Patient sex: F
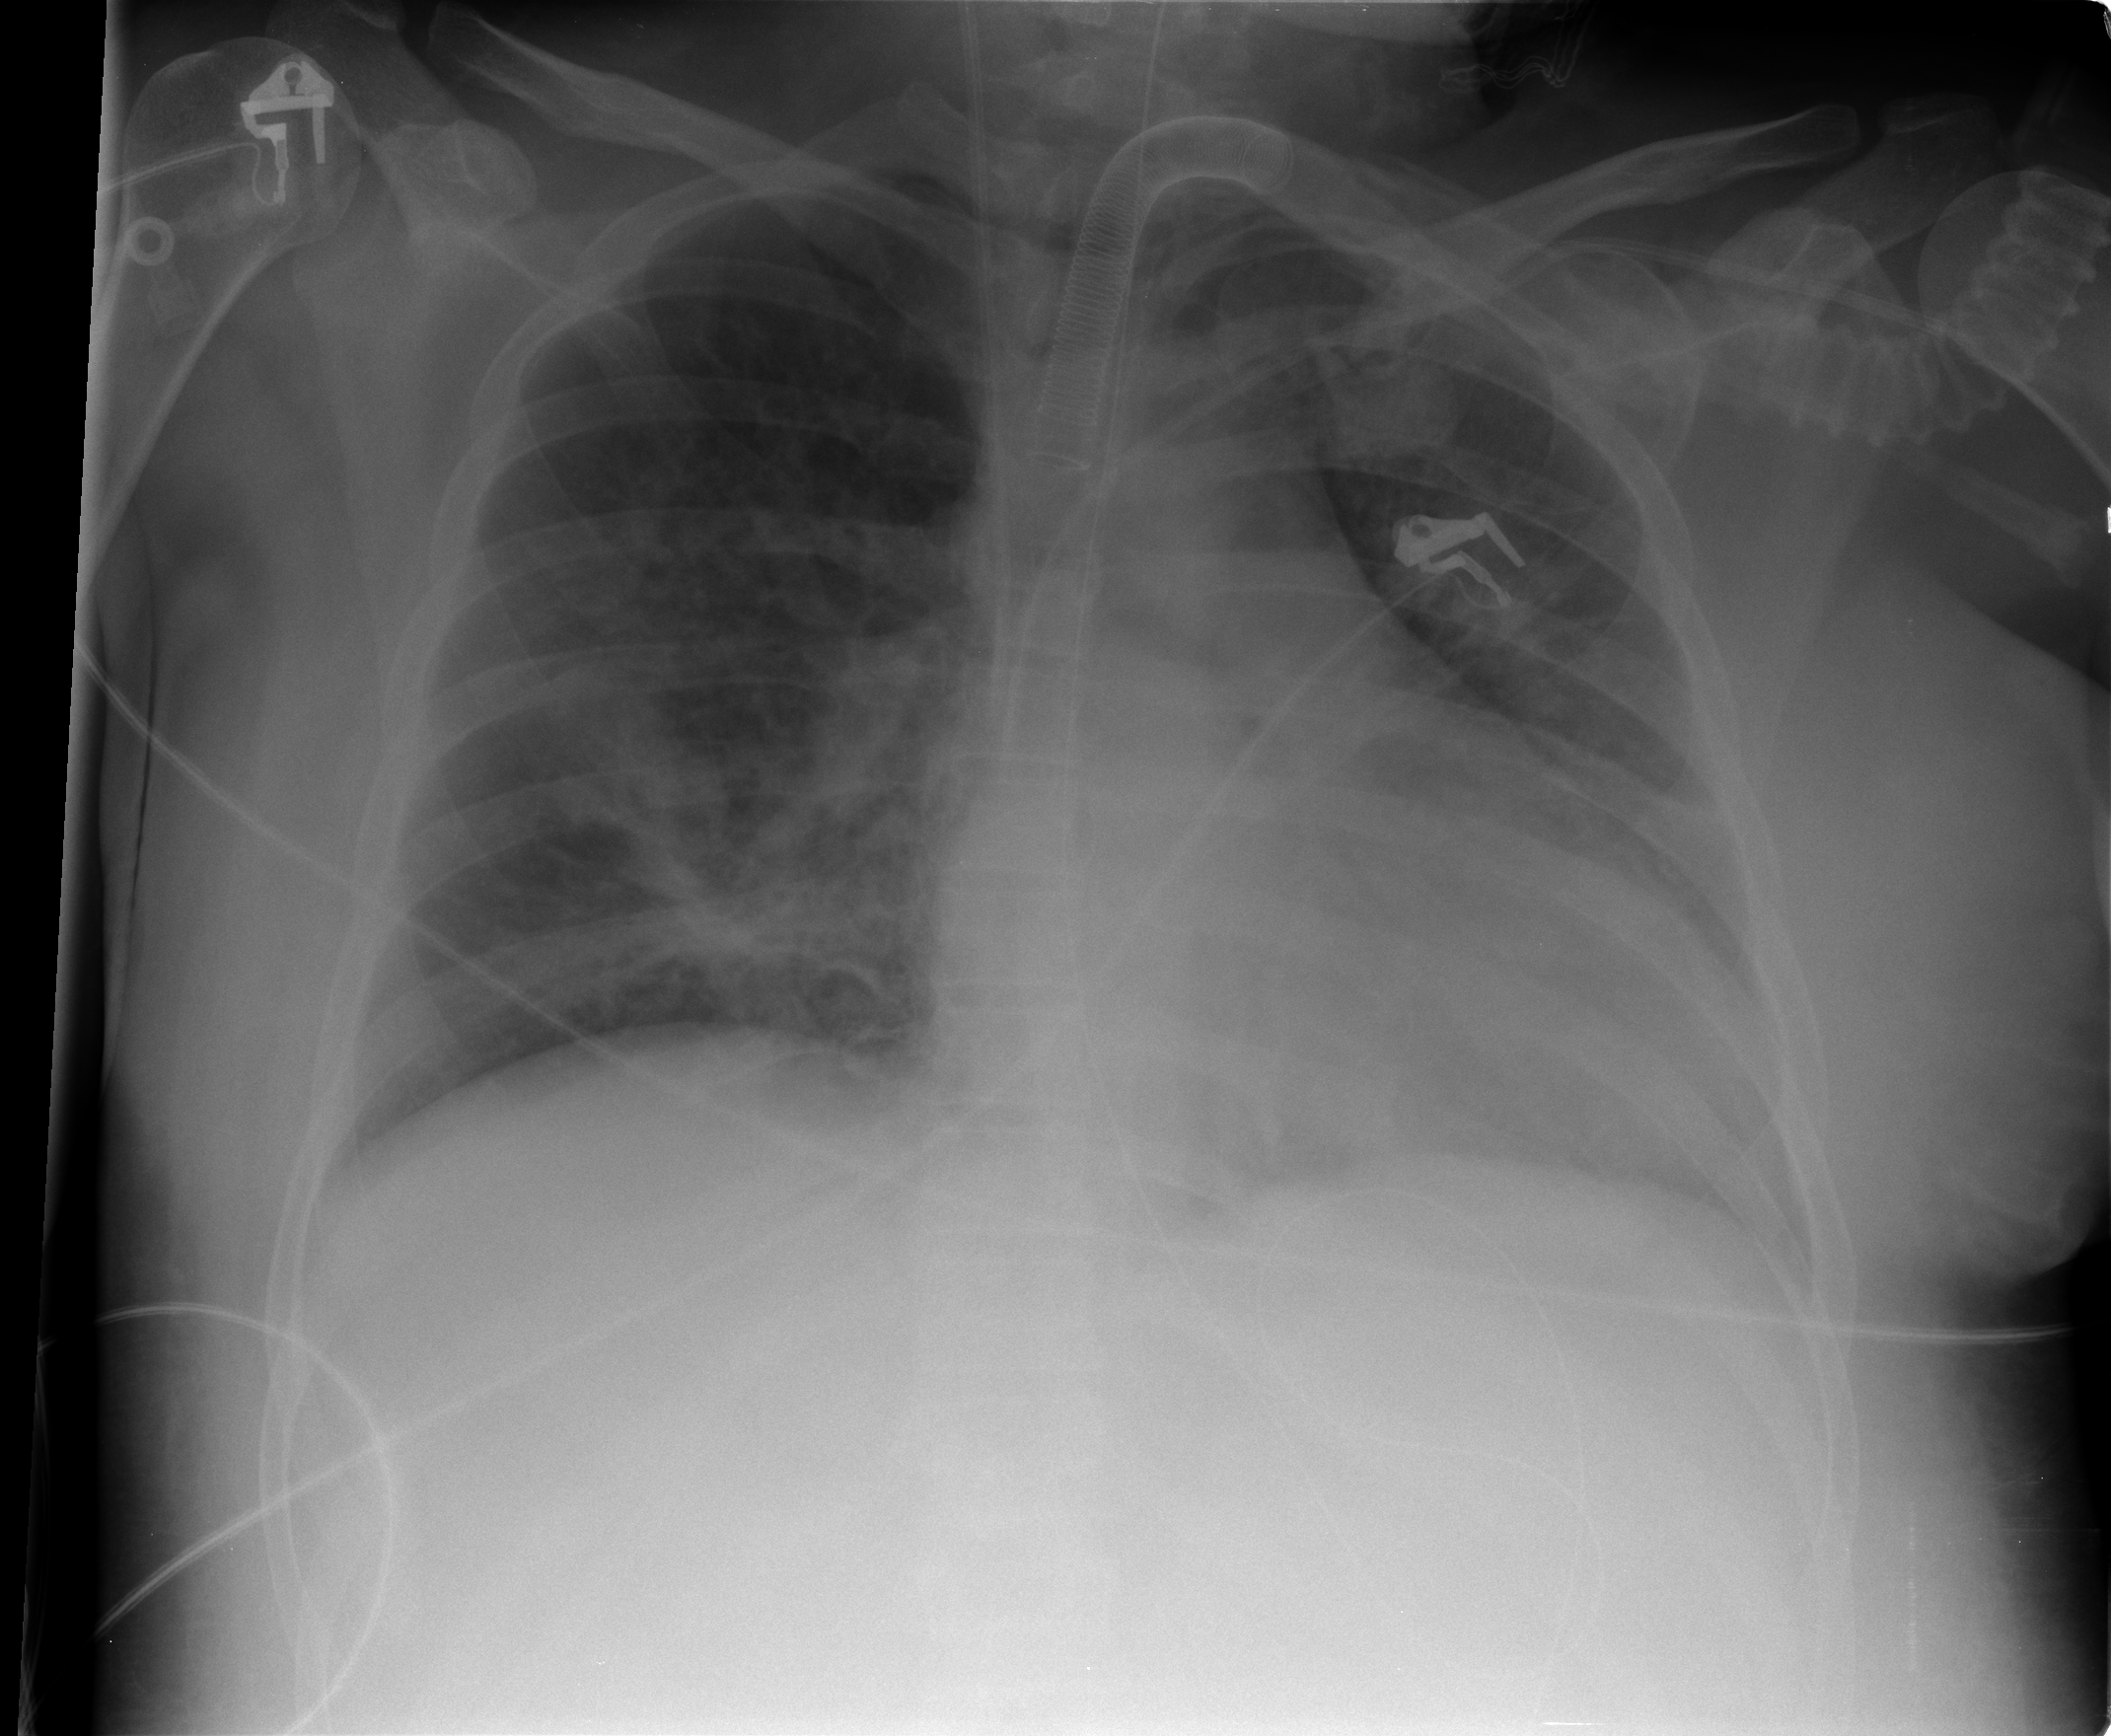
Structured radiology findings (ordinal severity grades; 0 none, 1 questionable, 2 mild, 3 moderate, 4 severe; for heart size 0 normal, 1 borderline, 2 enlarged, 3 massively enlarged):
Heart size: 2
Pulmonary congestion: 2
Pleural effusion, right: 2
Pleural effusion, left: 2
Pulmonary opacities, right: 2
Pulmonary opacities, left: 2
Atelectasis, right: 2
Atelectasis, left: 2